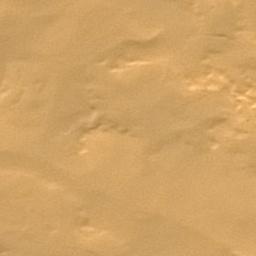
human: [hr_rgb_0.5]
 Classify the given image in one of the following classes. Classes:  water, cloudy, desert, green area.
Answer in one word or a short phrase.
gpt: desert